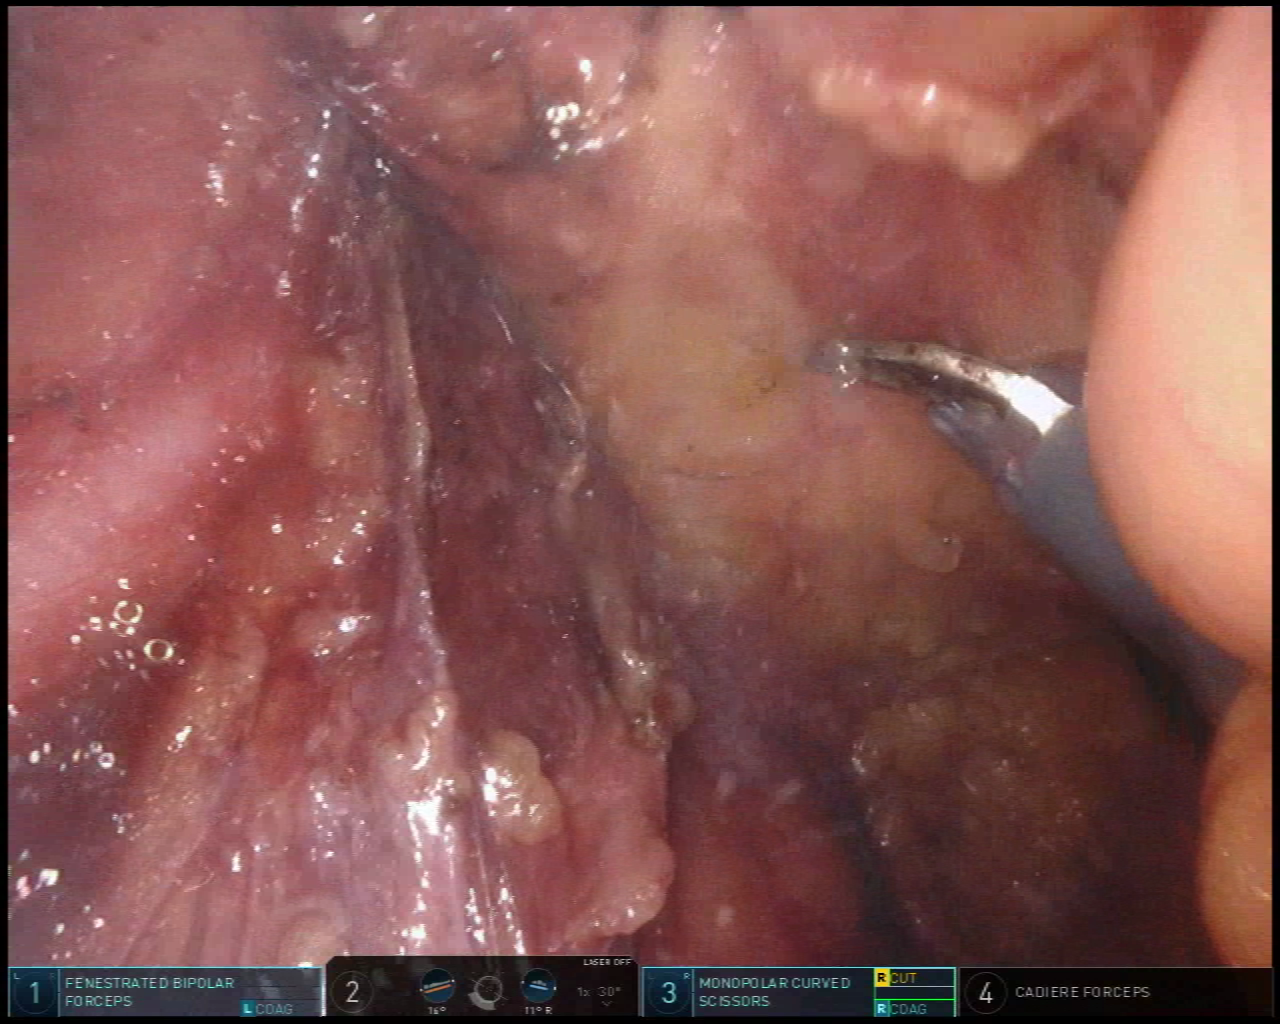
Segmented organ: ureter
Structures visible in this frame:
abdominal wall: no
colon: no
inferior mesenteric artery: no
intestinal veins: no
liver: no
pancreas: no
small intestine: no
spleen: no
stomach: no
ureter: yes
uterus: no
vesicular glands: no